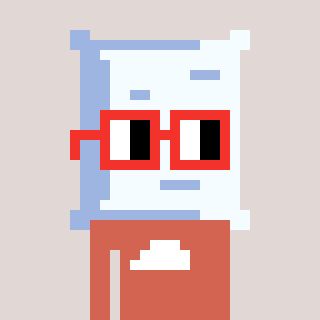
a pixel art character with square red glasses, a pillow-shaped head and a peachy-colored body on a warm background